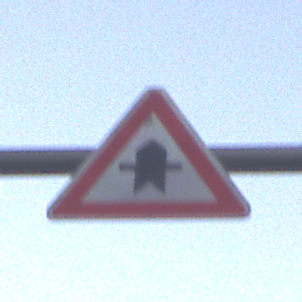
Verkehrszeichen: Vorfahrt
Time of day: SunriseSunset
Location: Outdoor (RoadRail)
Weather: PartlyCloudy
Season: NotSpecified
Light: Natural